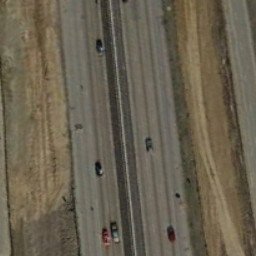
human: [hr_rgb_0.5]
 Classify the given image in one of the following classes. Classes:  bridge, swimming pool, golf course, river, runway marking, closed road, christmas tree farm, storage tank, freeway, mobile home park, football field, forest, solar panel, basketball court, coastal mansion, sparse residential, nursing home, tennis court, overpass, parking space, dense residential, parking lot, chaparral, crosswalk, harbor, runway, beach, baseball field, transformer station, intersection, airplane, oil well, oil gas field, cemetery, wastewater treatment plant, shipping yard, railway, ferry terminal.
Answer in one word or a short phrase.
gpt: freeway